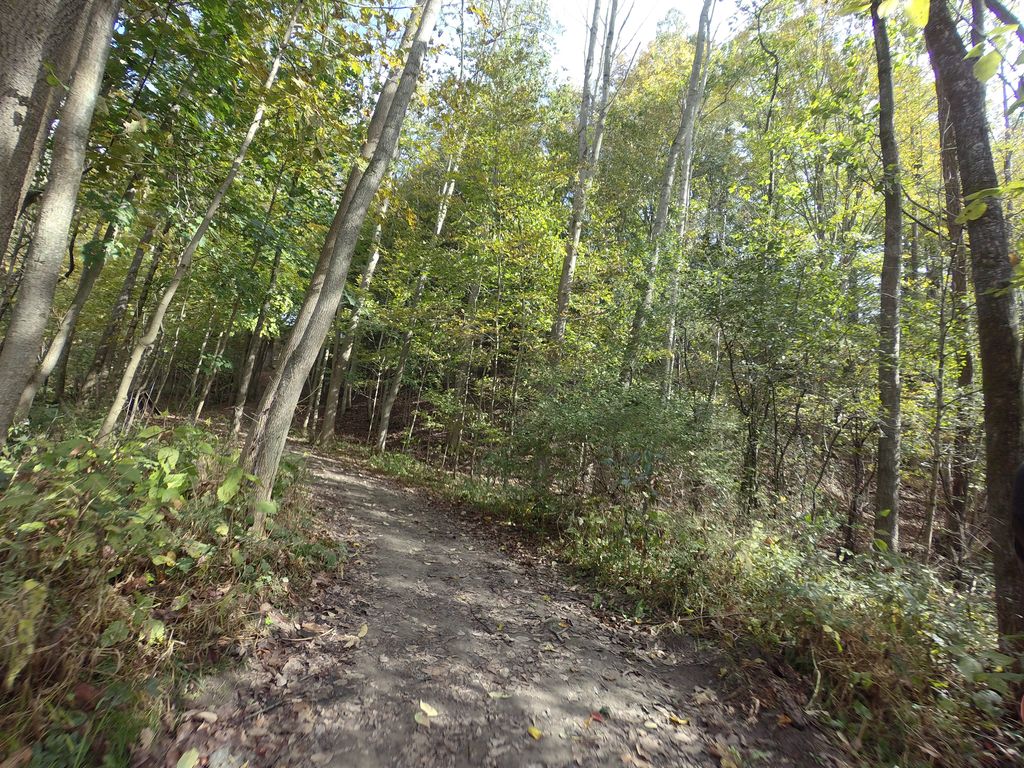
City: hamilton